Question: I am making an app in which I have to use html in my java code, Actually I am making a table whose rows and columns will get their values dynamically. My code snippet is as follows:
'''
WebView myWebView;
public static String Monthlysavings,Month,Savings,January,$100,February,$80;
@Override
public void onCreate(Bundle savedInstanceState) {
super.onCreate(savedInstanceState);
setContentView(R.layout.main);
myWebView = (WebView) findViewById(R.id.webview);
// myWebView.loadUrl("file:///android_asset/neww.html");
WebSettings webSettings = myWebView.getSettings();
webSettings.setJavaScriptEnabled(true);
String summary = "<html> <body>" + "<table border='1'>" + "<caption>" + Monthlysavings + "</caption> <tr> <th>" + Month + "</th><th>" + Savings + "</th></tr>" + "<tr><td>" + January + "</td><td>" + $100 + "</td></tr>" + "<tr><td>" + February + "</td><td>" + $80 + "</td></tr></table></body></html>";
myWebView.addJavascriptInterface(new JavaScriptInterface(this), "Android");
myWebView.loadUrl(summary);
'''

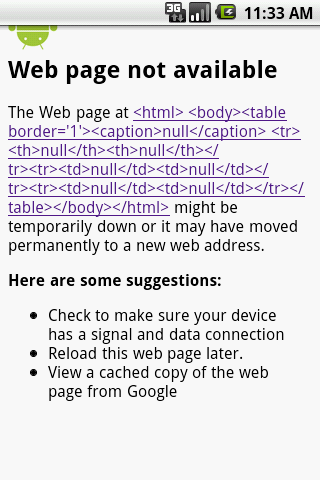
Answer: From the WebView documentation page: <URL>
Use
'''
webview.loadData(summary, "text/html", null);
'''
instead of trying to load the page as a URL.